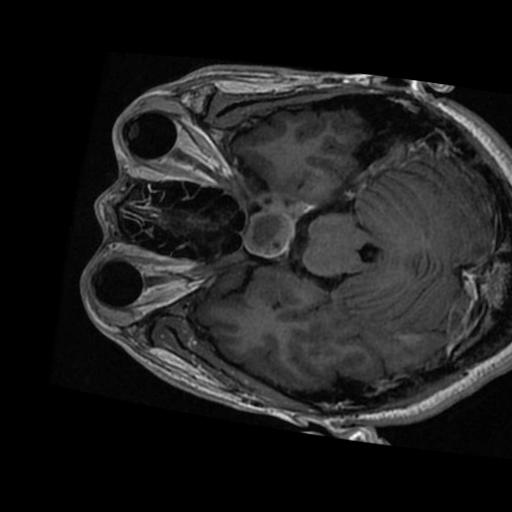
Label: brain_tumor